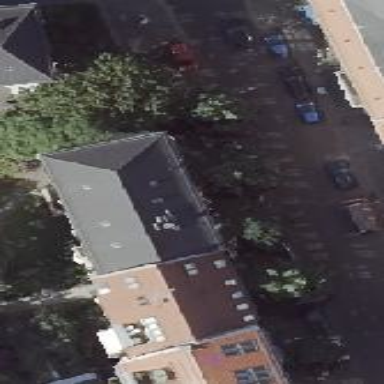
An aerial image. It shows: White apartments building with gabled roof. The roof is black in color.